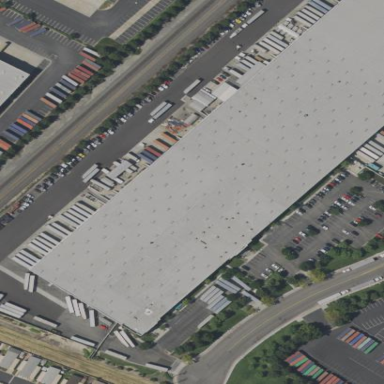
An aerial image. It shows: Warehouse.